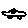
Label: car